Question: Is there any way in Google Sheets to automatically change cells from the current format to intended format like in this screenshot:

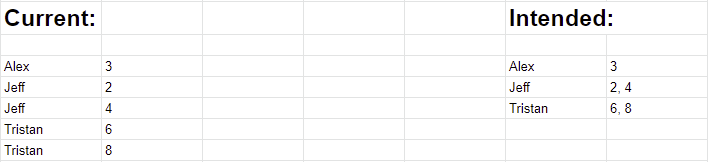
Answer: '''
=ARRAYFORMULA(REGEXREPLACE(TRIM(SPLIT(TRANSPOSE(SPLIT(
CONCATENATE(TRANSPOSE(QUERY({"♦️"&A1:A&"♠️", B1:B&", "},
"select max(Col2) where Col2 is not null group by Col2 pivot Col1", 0))),
"♦️")), "♠️")), ",$", ))
'''
<URL>